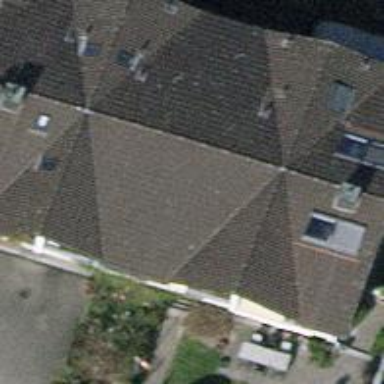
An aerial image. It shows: Semi-detached house.